Question: using jqPlot, is it possible to limit the point labels to just one series? See screenshot below! What I would like displayed is just the values above the "Actual" bar. The "mean" and "Planned" should'nt display!
Thanks!

Here's my code
'''
<script type="text/javascript">
$(document).ready(function () {
$.jqplot.config.enablePlugins = true;
var trendline = [60000, 70000, 110000, 80000];
var planned = [70000, 90000, 120000, 100000,];
var actual = [80000, 80000, 150000, 120000];
var xAxis = ['Jan', 'Feb', 'Mar', 'Apr'];
$(function() {
$.jqplot('chartDiv', [planned, actual, trendline], BarChart());
});
function BarChart()
{
var optionsObj = {
title: '',
axes: {
xaxis: {
renderer: $.jqplot.CategoryAxisRenderer,
ticks: xAxis,
},
yaxis: {
tickOptions: { showMark: false, formatString: "%'d" },
},
},
legend: {
show: true,
},
grid: {
borderColor: "#dad5d1",
background: "#dad5d1",
drawGridlines: false,
shadow: false
},
series: [
{label:'Planned',renderer:$.jqplot.BarRenderer},
{label: 'Actual',renderer:$.jqplot.BarRenderer},
{label: 'Mean',
pointLabels: {
show: true,
},
renderer:$.jqplot.LineRenderer,
lineWidth:4,
markerOptions:{
color: "#d87d12",
size:12,
}}
],
seriesColors: [ "#ada195", "#4a4541", "#ff9619"],
seriesDefaults:{
shadow: false,
rendererOptions:{
barPadding: 0,
barMargin: 10,
barWidth: 25
}
},
};
return optionsObj;
}
});
</script>
'''
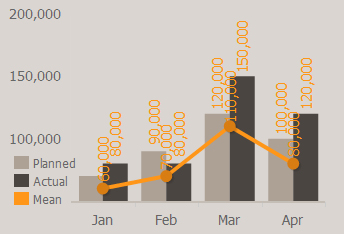
Answer: This actually looks like a bug in the point labels plugin. You can work around it by disabling the values in the seriesDefault (show:false) and then turning them on for the series you desire:
'''
series: [
{label:'Planned',renderer:$.jqplot.BarRenderer},
{label: 'Actual',renderer:$.jqplot.BarRenderer},
{label: 'Mean',
pointLabels: {
show: true,
},
renderer:$.jqplot.LineRenderer,
lineWidth:4,
markerOptions:{
color: "#d87d12",
size:12,
}}
],
seriesDefaults:{
pointLabels:{show:false},
shadow: false,
rendererOptions:{
barPadding: 0,
barMargin: 10,
barWidth: 25
}
},
'''